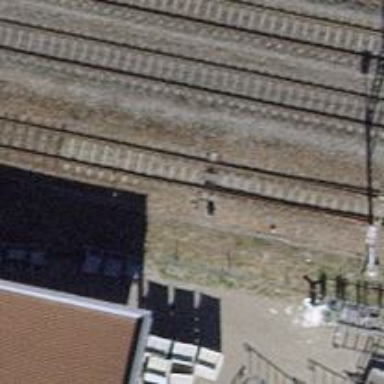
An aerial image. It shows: Siding railway track with electrified contact line.